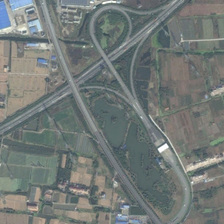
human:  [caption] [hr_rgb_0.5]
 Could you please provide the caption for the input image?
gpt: many pieces of farmlands and several building are near a viaduct with many green trees and a pond .

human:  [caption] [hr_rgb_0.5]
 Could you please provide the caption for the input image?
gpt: many pieces of farmlands and several building are near a viaduct with many green trees and a pond .

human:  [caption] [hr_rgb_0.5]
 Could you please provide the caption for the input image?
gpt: many pieces of farmlands and several building are near a viaduct with many green trees and a pond .

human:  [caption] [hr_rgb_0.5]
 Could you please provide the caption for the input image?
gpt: many pieces of farmlands and several building are near a viaduct with many green trees and a pond .

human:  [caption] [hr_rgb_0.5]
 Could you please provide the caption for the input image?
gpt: many pieces of farmlands and several building are near a viaduct with many green trees and a pond .